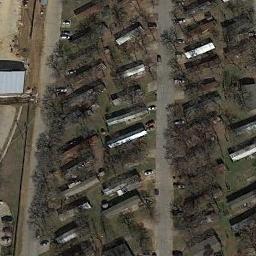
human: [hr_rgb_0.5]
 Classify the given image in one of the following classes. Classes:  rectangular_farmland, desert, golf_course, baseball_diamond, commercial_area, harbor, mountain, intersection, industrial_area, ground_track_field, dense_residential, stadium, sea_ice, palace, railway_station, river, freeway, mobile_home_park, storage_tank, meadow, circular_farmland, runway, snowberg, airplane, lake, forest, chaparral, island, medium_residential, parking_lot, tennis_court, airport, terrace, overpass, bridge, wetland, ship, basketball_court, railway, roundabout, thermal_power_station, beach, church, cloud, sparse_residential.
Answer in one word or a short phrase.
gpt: mobile_home_park